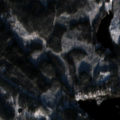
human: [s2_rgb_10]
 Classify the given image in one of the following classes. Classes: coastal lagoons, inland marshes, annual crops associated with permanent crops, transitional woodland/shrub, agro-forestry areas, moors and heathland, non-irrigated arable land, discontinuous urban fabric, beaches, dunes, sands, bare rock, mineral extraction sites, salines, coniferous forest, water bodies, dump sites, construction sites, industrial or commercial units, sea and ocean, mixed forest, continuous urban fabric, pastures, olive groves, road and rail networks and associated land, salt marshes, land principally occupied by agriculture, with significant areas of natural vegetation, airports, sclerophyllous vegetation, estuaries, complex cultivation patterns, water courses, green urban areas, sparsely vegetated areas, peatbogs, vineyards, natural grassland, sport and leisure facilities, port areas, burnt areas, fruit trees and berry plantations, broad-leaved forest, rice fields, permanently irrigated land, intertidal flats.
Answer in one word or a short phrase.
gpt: industrial or commercial units, broad-leaved forest, coniferous forest, mixed forest, transitional woodland/shrub, water bodies